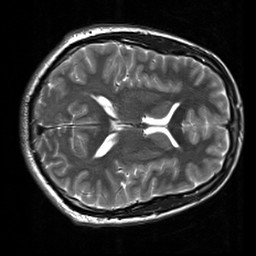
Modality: T2w
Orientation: axial
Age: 20
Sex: male
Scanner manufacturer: siemens
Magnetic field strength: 3 T
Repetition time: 7 s
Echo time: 0.09 s